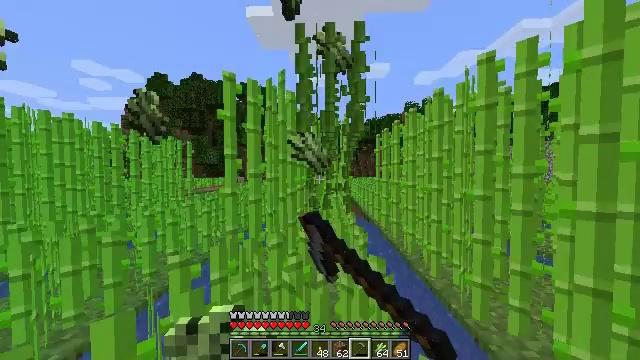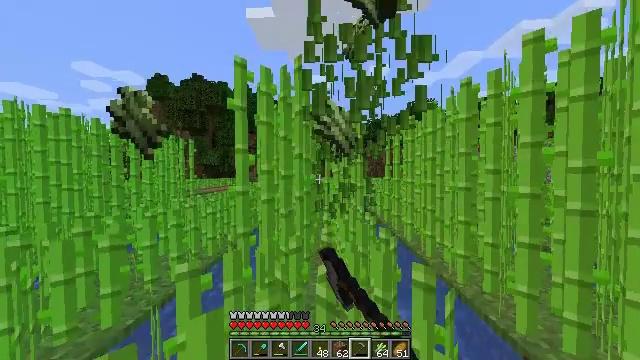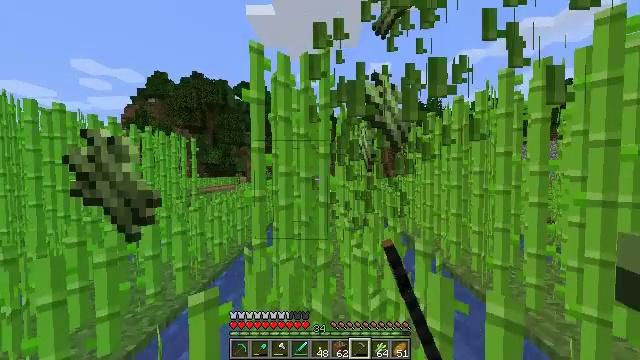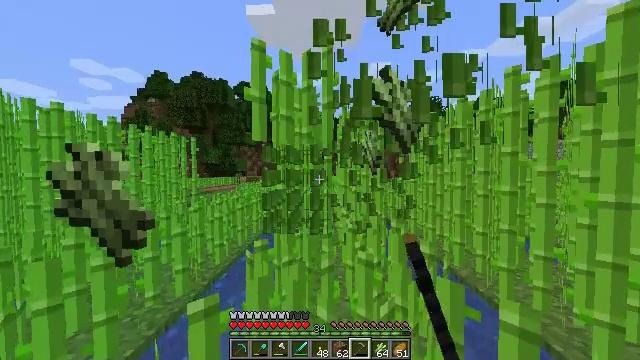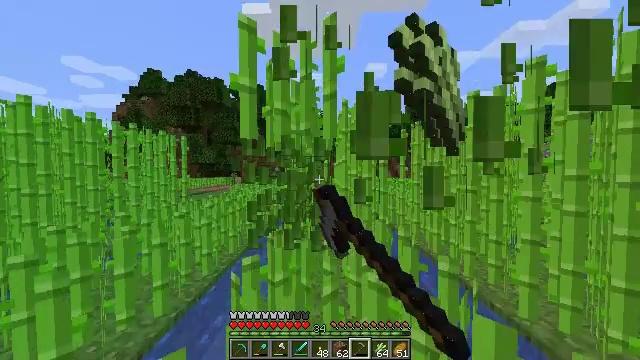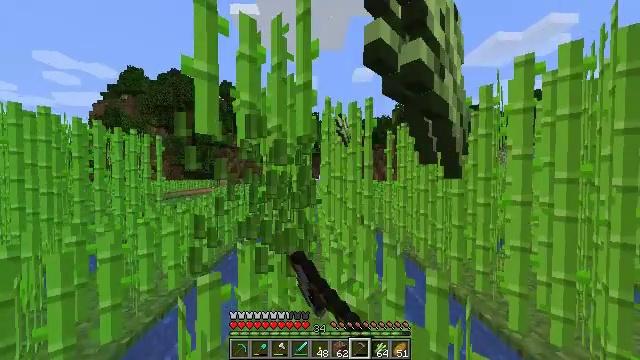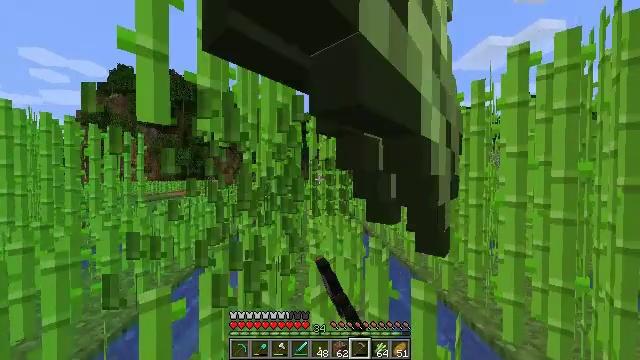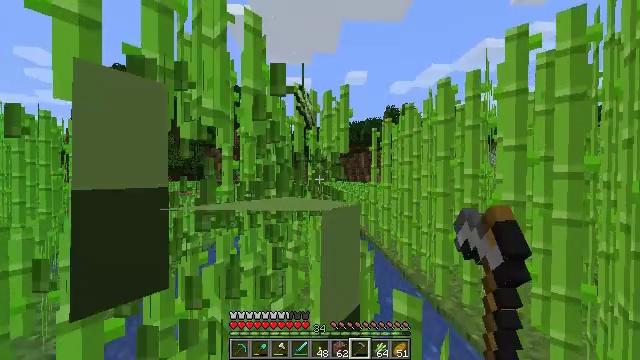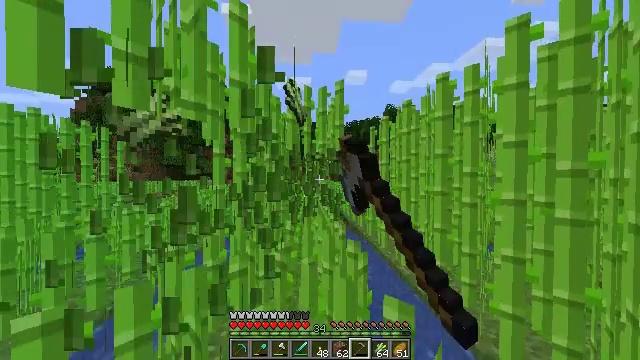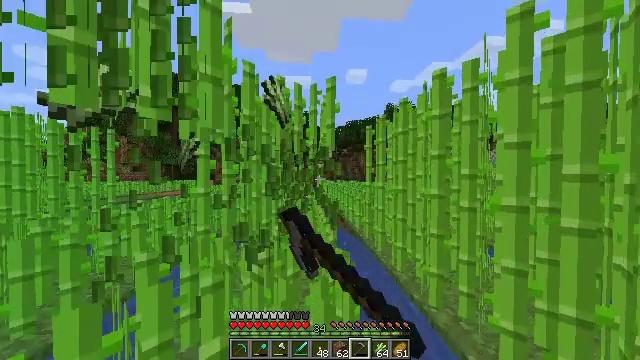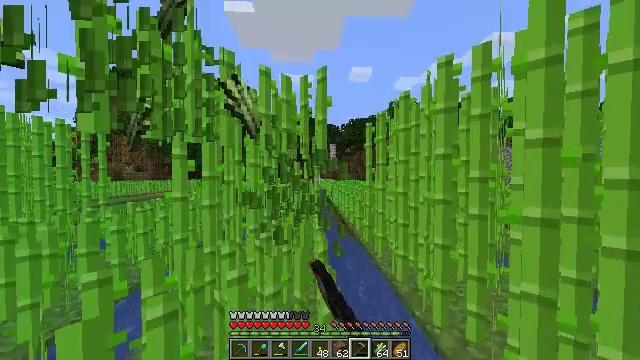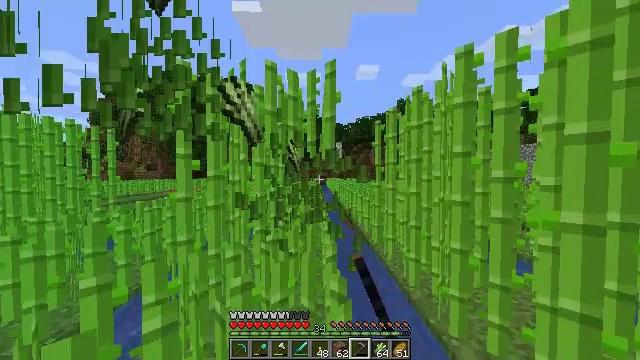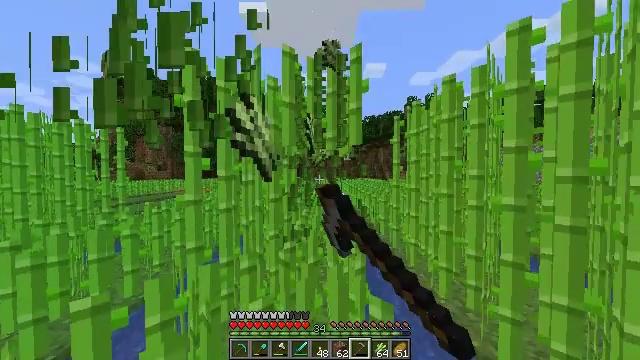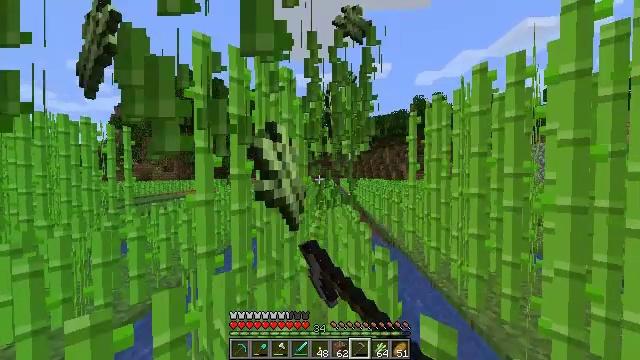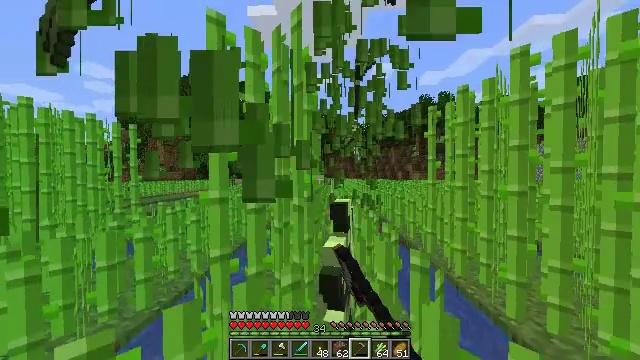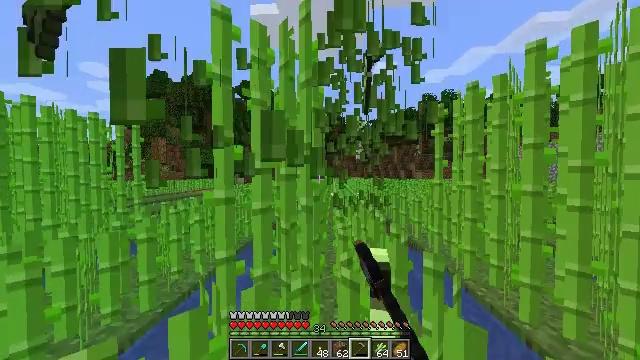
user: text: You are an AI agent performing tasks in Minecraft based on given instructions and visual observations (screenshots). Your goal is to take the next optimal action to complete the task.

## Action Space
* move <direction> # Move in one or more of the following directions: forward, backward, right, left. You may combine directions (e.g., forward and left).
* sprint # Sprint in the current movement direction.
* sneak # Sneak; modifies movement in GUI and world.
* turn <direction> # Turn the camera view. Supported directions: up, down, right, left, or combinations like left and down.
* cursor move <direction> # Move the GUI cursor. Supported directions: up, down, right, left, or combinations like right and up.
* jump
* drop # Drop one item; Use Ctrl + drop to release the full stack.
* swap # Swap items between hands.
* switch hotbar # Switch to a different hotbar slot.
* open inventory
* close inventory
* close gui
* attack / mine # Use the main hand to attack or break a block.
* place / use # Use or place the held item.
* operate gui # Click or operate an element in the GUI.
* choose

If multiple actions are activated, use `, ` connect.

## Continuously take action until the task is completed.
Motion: motion action
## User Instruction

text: Harvest sugar cane from the plant.
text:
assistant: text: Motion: move forward and move left, sprint, attack / mine
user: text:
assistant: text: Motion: move forward and move left, sprint, attack / mine
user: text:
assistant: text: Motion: move forward, sprint, attack / mine
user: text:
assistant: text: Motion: move forward and move right, sprint, turn right, attack / mine
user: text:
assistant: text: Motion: move forward and move right, sprint, turn right, attack / mine
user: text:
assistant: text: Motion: move forward and move right, sprint, turn right, attack / mine
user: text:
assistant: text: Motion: move forward and move right, sprint, attack / mine
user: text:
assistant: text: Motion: move forward and move right, sprint, attack / mine
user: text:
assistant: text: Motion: move forward and move right, sprint, attack / mine
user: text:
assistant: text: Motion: move forward and move left, sprint, turn left, attack / mine
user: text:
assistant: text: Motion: move forward and move left, sprint, turn left, attack / mine
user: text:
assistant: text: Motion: move forward and move left, sprint, turn left, attack / mine
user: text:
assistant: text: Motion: move forward and move left, sprint, turn left, attack / mine
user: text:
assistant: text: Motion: move forward and move left, sprint, attack / mine
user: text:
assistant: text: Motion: move forward and move left, sprint, attack / mine
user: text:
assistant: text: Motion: move forward and move left, sprint, attack / mine
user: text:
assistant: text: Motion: move forward and move right, sprint, attack / mine
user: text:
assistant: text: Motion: move forward and move right, sprint, attack / mine
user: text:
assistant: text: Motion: move forward and move right, sprint, turn right, attack / mine
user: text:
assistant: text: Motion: move forward and move right, sprint, turn right, attack / mine
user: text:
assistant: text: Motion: move forward and move right, sprint, attack / mine
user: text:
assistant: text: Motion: move right, sprint, attack / mine